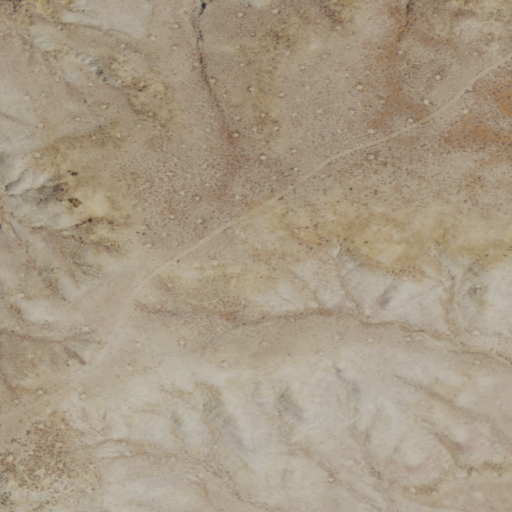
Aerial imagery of ridge(s) in Wyoming named Campbell Ridge containing only shrub